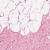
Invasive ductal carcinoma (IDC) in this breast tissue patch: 0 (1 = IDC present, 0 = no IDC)